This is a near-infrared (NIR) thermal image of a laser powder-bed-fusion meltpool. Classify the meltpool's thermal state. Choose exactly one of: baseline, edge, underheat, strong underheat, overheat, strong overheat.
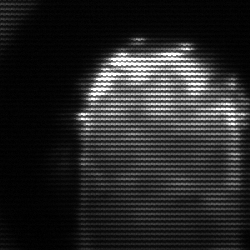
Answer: baseline